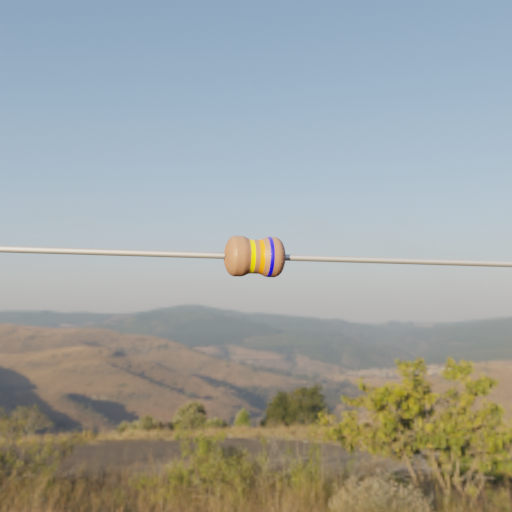
Resistor colour bands (in order): yellow, orange, blue